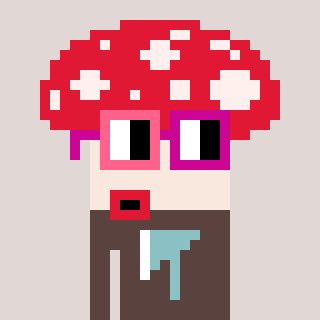
a pixel art character with square pink and red glasses, a mushroom-shaped head and a darkbrown-colored body on a warm background